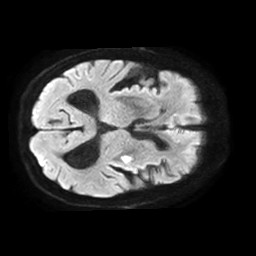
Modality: TRACE
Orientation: axial
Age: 76
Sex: male
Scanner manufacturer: philips
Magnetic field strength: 1.5 T
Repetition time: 3.514 s
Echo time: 0.07078 s